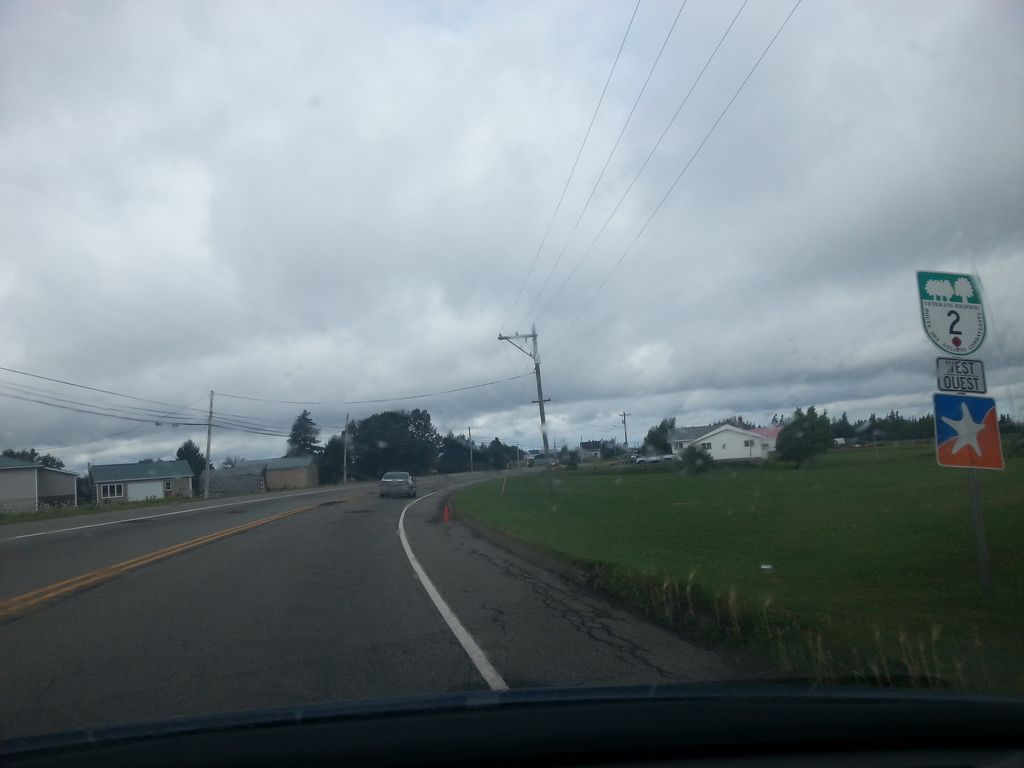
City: charlottetown